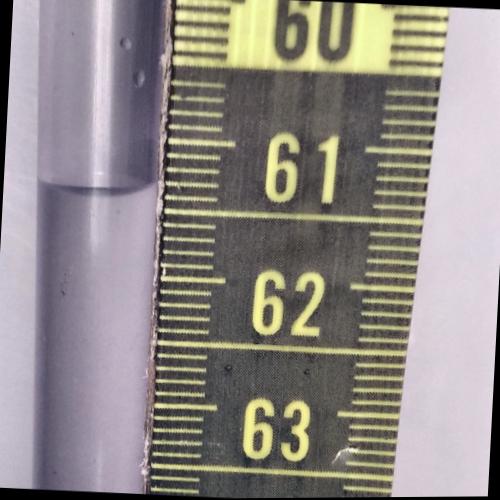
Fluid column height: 61.3 cm